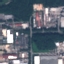
Label: Industrial